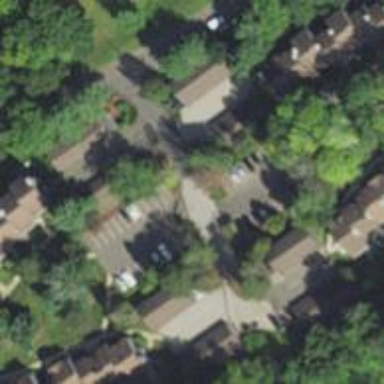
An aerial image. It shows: Residential driveway with asphalt surface.